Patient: sex F, age 26
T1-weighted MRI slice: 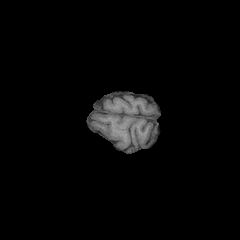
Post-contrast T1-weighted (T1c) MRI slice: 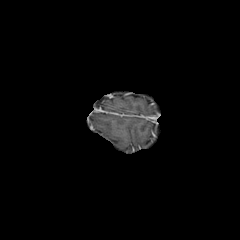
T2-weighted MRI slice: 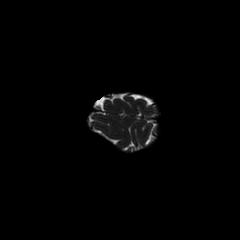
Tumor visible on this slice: no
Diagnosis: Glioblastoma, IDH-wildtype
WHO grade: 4